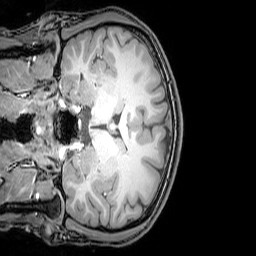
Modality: T1w
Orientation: coronal
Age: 22
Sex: male
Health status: healthy
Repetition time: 0.081 s
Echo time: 0.037 s